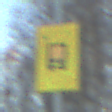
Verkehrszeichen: KennzeichnungspflichtigeFahrzeugeGefaehrlicheGueterOhnePfeilsymbol
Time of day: SunriseSunset
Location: Outdoor (Nature)
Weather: Clear
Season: Winter
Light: Natural